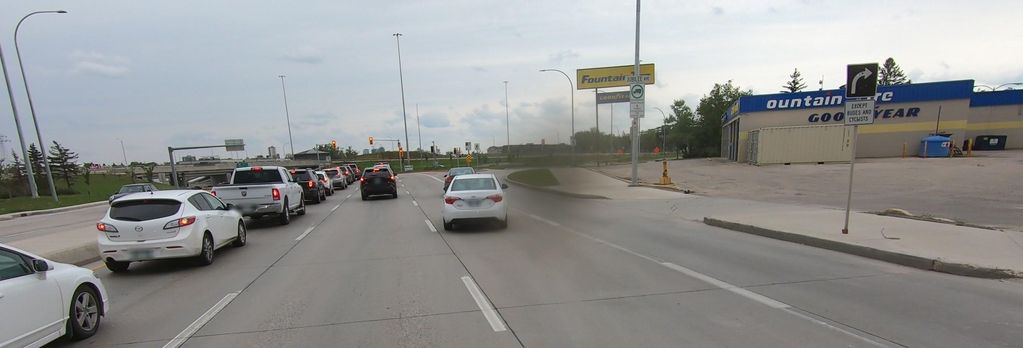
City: winnipeg